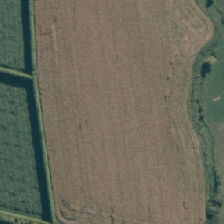
Land cover: shortrotation_cropland